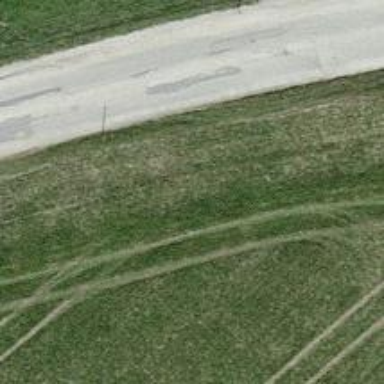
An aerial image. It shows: Paved track with grade1 tracktype.